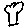
Label: tree